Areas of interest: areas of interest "Medical"
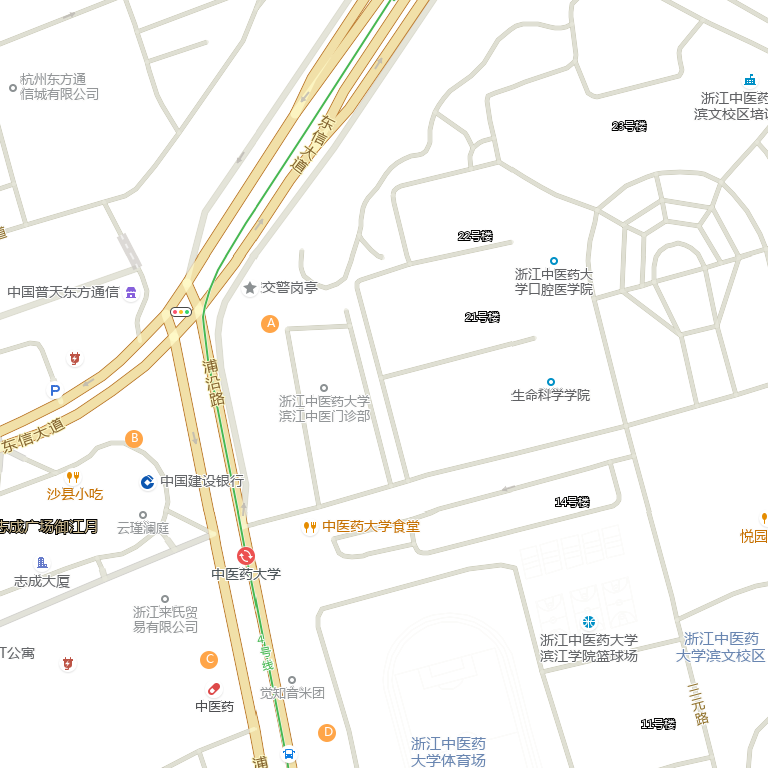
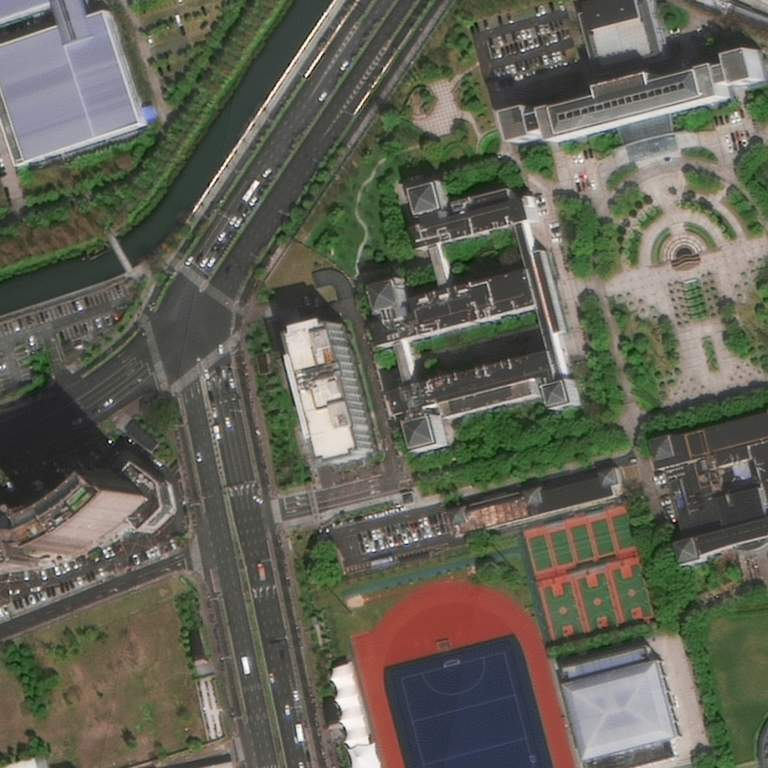